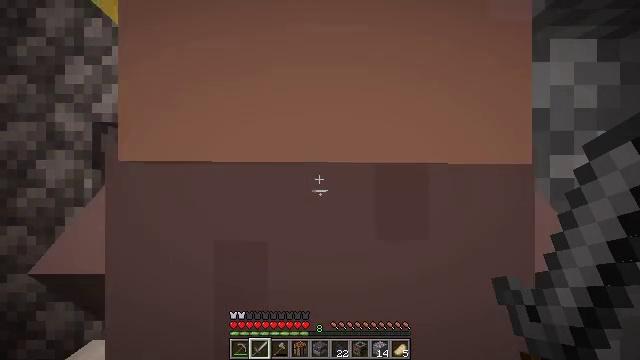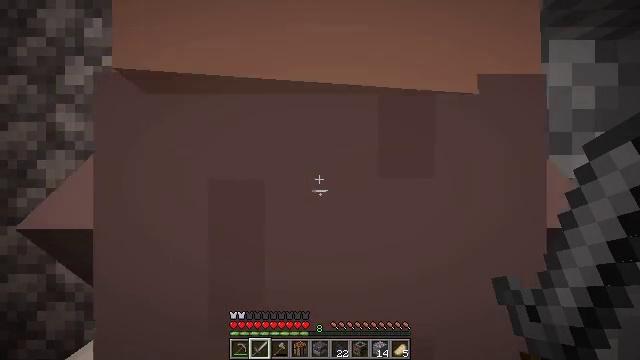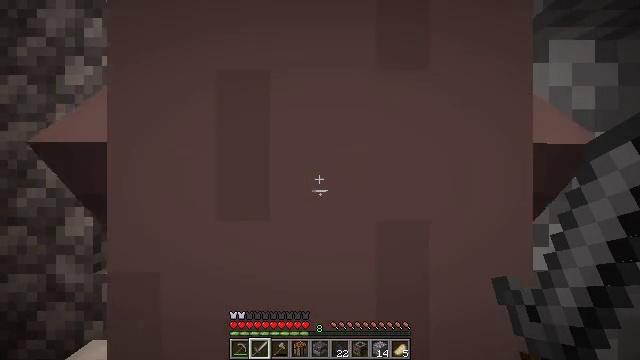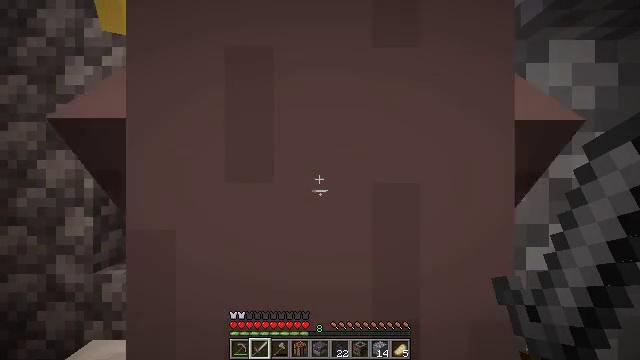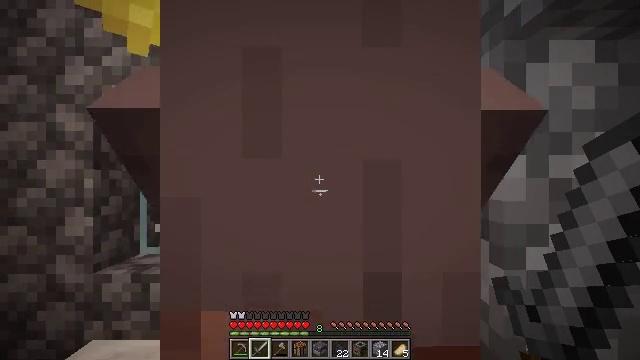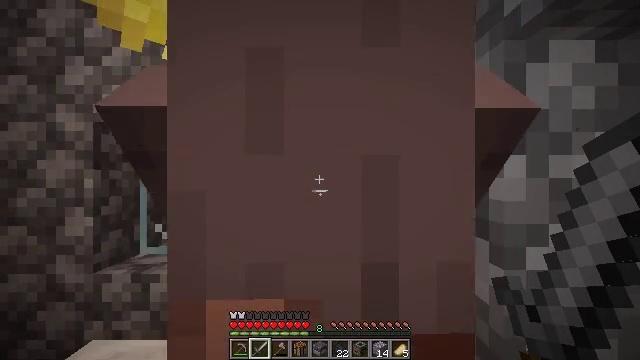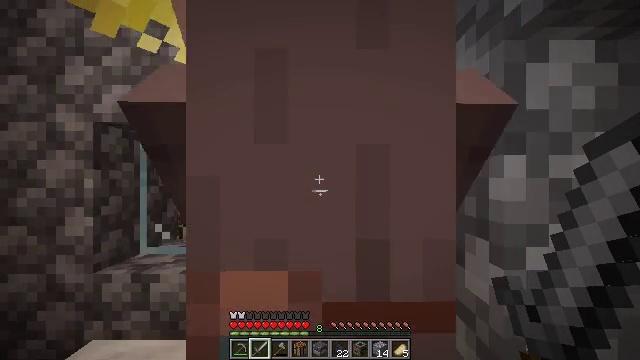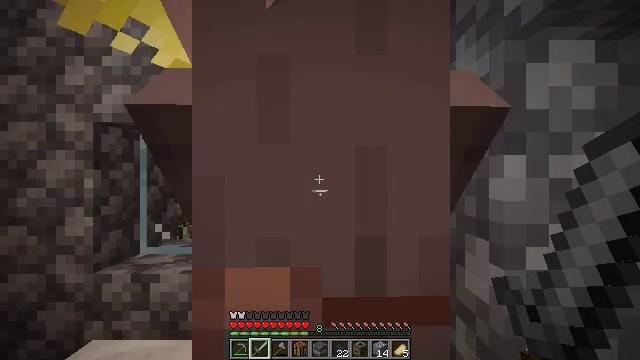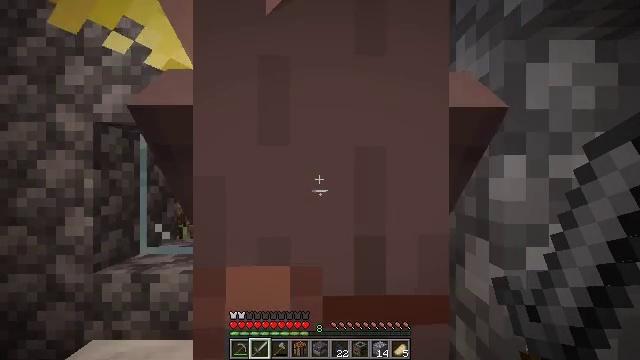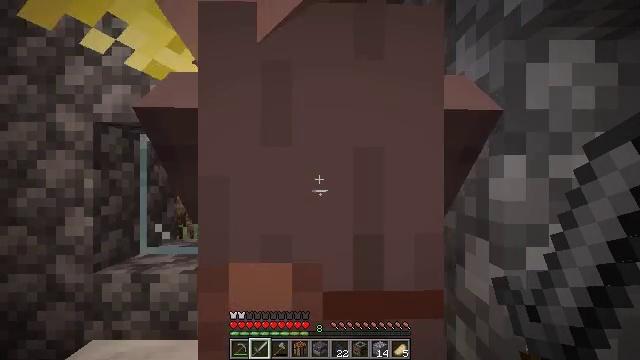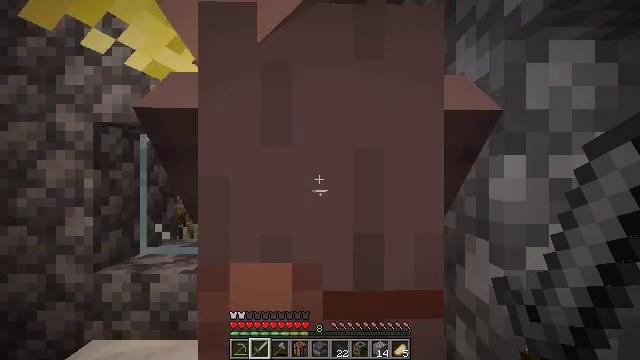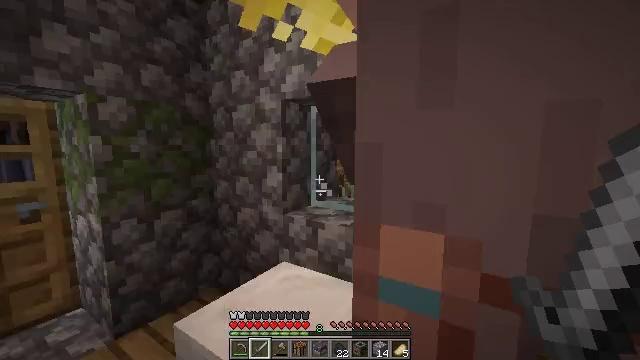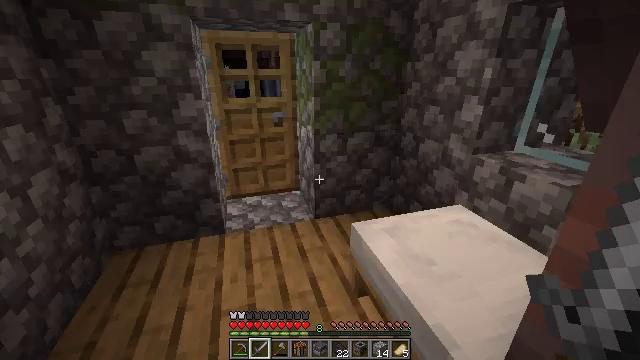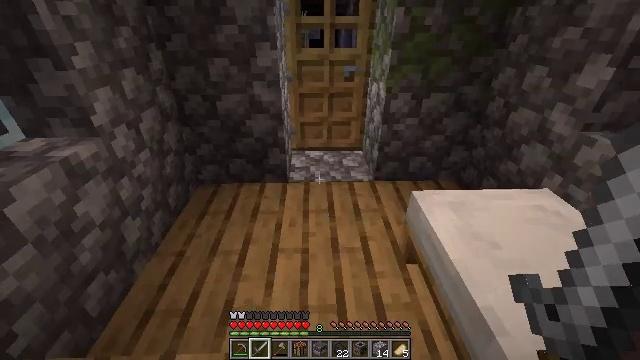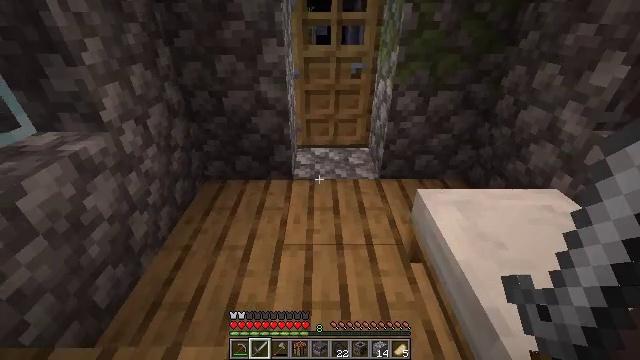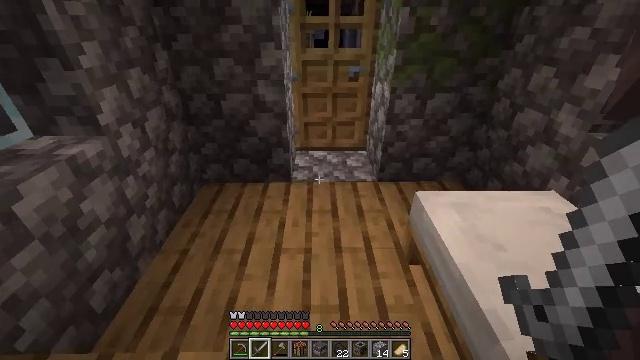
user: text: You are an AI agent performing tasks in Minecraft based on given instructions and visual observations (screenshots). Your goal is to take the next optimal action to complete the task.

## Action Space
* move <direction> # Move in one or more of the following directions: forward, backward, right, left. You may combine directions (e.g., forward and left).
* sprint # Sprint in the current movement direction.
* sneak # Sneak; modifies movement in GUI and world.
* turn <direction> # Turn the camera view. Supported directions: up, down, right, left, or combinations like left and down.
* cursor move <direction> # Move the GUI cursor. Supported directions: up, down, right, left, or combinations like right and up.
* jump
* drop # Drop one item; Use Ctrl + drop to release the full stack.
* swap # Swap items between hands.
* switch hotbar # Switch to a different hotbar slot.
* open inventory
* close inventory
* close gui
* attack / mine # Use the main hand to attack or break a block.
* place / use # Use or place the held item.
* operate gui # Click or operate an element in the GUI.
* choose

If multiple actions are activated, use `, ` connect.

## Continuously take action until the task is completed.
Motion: motion action
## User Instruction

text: Dig up the grass block for dirt.
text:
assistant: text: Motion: no_op
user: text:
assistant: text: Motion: no_op
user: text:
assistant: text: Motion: no_op
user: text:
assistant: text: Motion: no_op
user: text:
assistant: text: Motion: no_op
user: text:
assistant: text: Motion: no_op
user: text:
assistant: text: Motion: no_op
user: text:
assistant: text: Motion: no_op
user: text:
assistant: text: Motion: no_op
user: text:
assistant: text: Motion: no_op
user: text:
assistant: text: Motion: turn left and down
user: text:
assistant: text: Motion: turn left and down
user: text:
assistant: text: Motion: turn left and down
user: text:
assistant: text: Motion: turn left
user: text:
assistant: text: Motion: no_op
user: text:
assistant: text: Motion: no_op
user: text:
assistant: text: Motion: no_op
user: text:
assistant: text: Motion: turn right and up
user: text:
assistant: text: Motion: move forward, turn up
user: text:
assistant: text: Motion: move forward, turn up
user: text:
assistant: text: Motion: move forward, turn up
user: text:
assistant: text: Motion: move forward, use / place
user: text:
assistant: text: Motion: move forward, use / place
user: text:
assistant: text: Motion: move forward, use / place
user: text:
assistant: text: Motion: move forward, turn left and down
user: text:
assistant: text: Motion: move forward
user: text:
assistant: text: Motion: move forward
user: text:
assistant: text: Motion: move forward
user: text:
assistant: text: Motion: move forward
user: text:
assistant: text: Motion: move forward